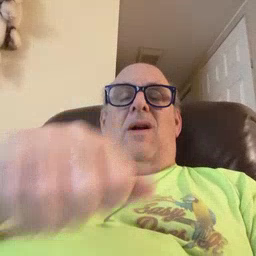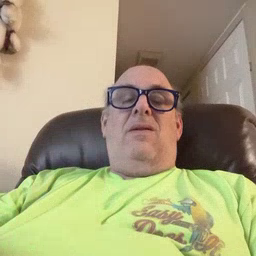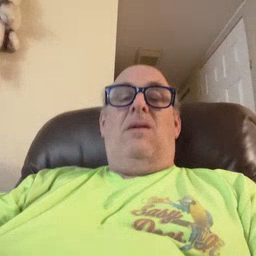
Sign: hide